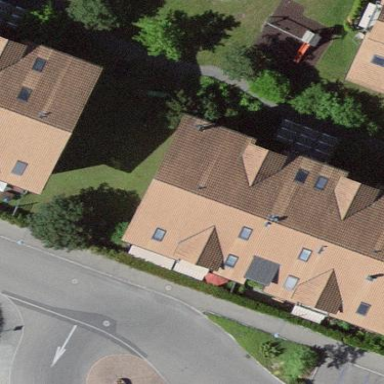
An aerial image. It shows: Residential building with gabled roof.